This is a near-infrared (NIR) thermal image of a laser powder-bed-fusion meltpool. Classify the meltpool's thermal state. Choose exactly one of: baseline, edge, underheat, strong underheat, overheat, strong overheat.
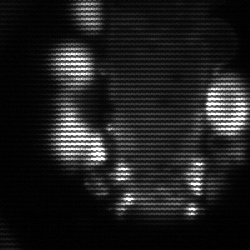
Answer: strong underheat